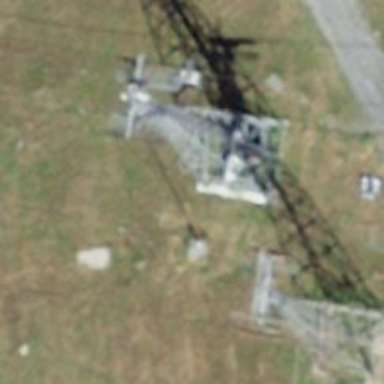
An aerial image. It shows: Pylon for aerialway.